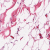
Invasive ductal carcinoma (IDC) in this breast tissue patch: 0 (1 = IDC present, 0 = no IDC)